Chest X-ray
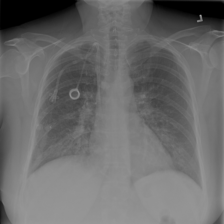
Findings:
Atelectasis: negative
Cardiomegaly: negative
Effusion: negative
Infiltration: negative
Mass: negative
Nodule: negative
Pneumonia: negative
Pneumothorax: negative
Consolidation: negative
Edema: positive
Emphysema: negative
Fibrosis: negative
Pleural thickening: negative
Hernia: negative